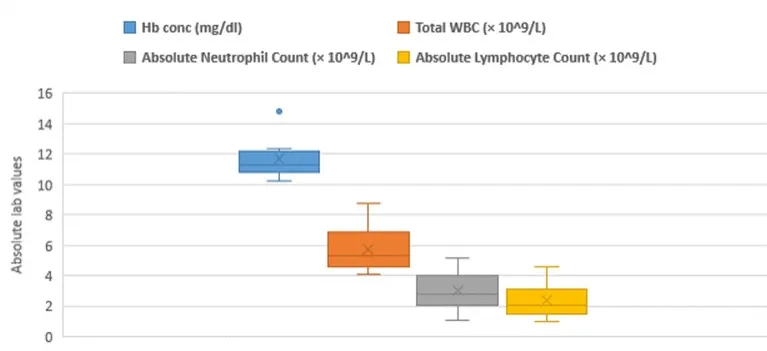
box-plots showing distribution of haematological parameters among nine confirmed paediatric COVID-19 cases on admission at health facility, Kambia, 2020.
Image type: chart (chart)